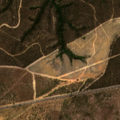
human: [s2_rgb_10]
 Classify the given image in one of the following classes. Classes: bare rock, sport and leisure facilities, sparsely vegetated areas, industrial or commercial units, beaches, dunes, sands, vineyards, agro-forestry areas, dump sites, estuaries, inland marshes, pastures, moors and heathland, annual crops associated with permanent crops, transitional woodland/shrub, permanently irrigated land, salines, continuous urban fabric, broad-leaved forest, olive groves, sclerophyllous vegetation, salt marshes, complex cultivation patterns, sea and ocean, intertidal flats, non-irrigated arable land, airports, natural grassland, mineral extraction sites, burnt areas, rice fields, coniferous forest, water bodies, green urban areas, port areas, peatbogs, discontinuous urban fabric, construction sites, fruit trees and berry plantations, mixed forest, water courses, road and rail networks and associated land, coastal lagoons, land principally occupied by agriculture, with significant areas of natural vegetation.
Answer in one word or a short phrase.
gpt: broad-leaved forest, transitional woodland/shrub